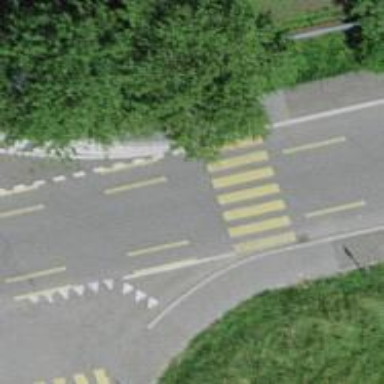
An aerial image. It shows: Marked crossing on the road.